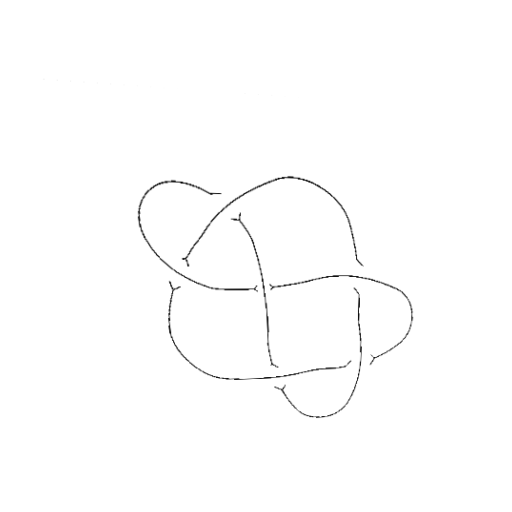
Crossing number: 6